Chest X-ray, AP view. Patient: 64 years old, sex F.
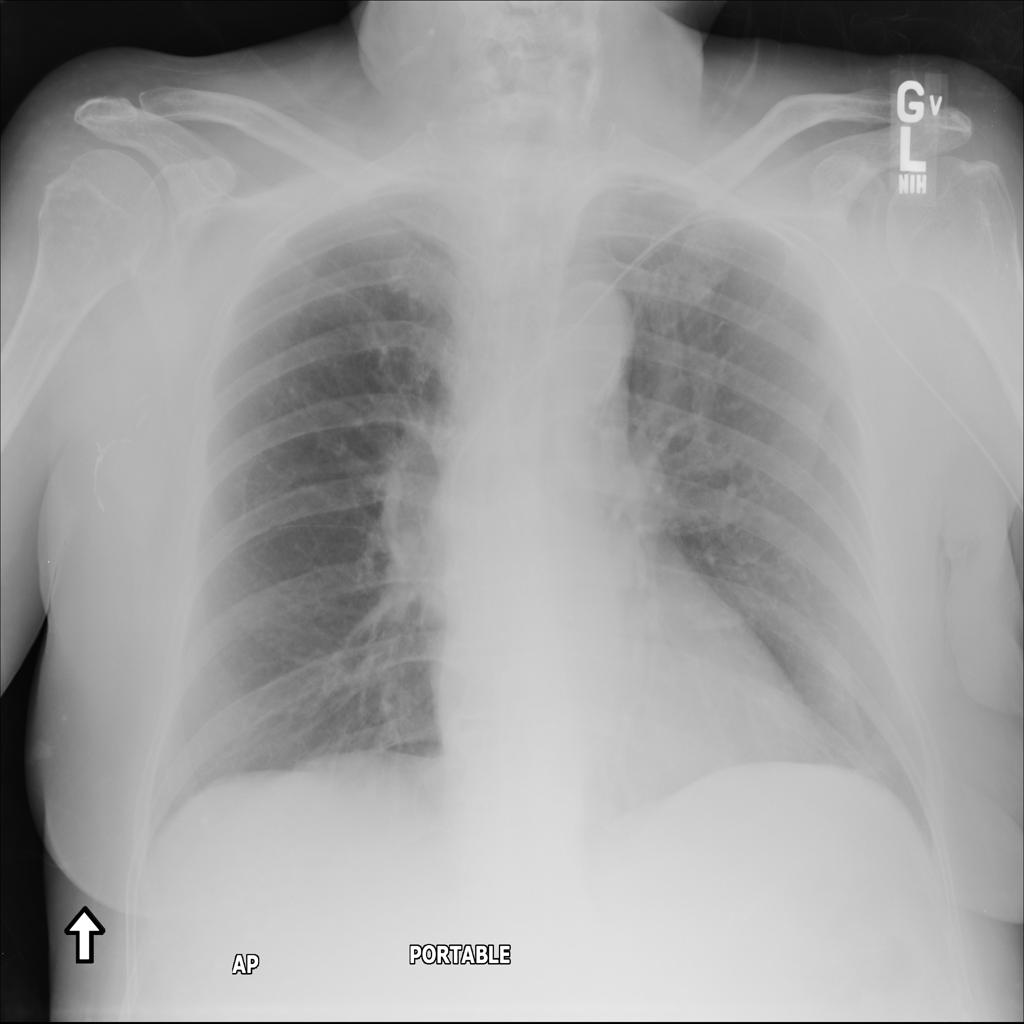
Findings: No Finding